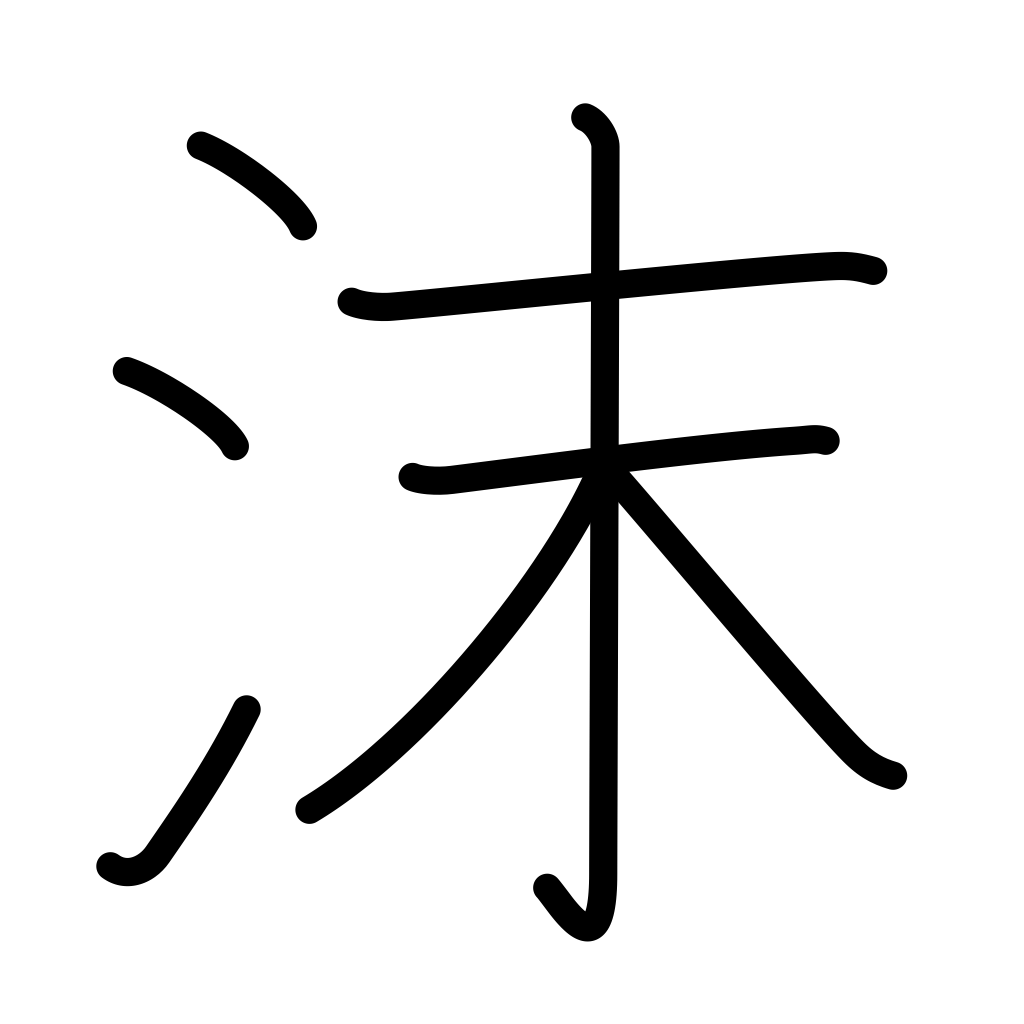
Meaning: splash, suds